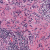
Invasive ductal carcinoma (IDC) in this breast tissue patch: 0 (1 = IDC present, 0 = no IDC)